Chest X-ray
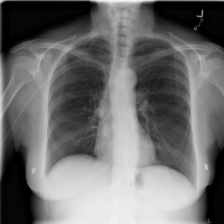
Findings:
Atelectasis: negative
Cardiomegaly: negative
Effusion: negative
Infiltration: negative
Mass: negative
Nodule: negative
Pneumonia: negative
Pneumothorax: negative
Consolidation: negative
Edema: negative
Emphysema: negative
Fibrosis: negative
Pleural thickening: negative
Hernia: negative